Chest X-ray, PA view. Patient: 50 years old, sex M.
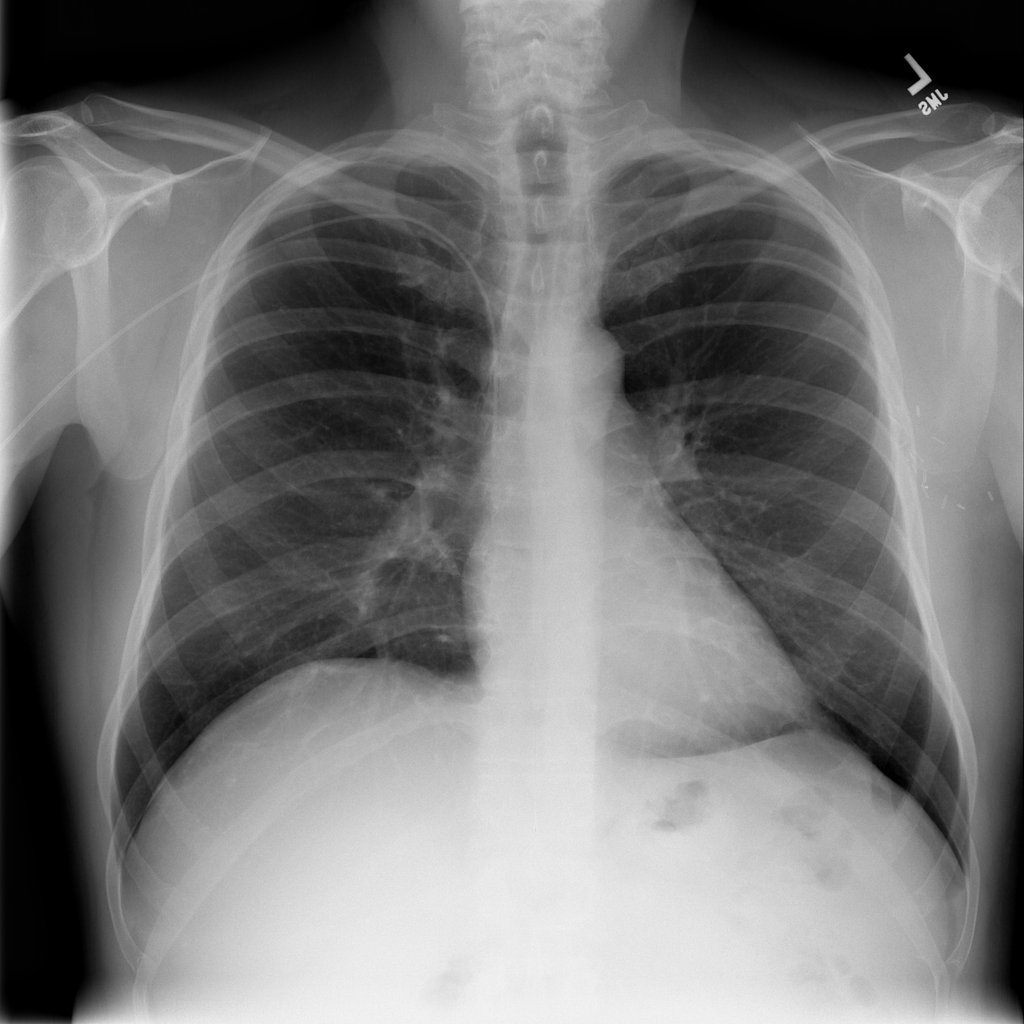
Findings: No Finding